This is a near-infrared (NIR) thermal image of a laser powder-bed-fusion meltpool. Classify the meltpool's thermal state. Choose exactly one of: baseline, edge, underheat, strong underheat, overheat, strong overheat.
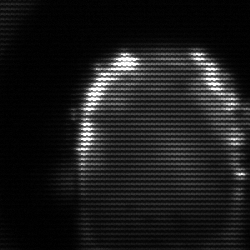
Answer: baseline